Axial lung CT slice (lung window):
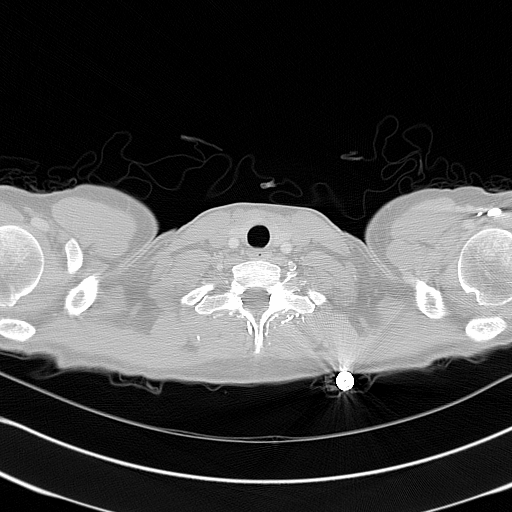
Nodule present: no